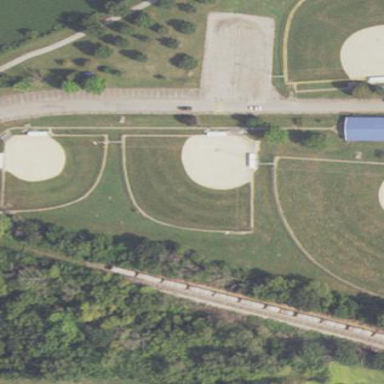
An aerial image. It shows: Softball pitch for leisure and sport activities.